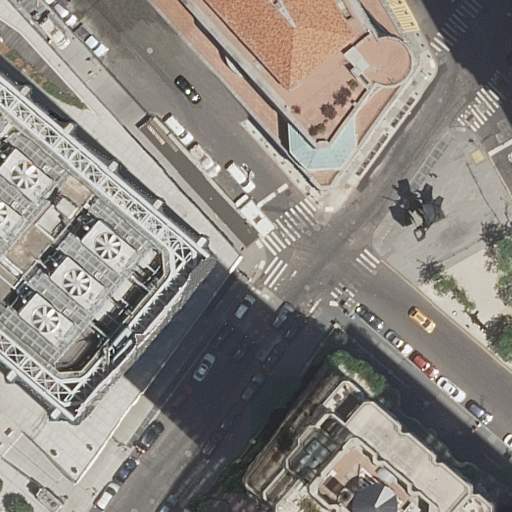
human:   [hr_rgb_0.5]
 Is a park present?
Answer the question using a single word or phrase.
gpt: yes

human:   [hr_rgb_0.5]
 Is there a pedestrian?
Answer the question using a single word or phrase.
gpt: yes

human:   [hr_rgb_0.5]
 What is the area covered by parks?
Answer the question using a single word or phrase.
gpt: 675m2

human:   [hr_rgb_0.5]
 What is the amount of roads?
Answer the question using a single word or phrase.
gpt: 6

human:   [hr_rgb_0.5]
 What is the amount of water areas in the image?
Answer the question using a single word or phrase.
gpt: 0

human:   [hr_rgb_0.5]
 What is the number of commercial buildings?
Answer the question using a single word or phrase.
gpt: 0

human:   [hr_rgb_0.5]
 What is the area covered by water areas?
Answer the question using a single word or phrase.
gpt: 0m2

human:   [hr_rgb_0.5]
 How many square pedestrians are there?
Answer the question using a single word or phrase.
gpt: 0

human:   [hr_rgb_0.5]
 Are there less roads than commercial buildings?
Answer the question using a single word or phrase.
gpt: no

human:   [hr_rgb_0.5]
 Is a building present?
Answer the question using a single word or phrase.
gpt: yes

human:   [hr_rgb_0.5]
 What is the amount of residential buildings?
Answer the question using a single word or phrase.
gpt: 4

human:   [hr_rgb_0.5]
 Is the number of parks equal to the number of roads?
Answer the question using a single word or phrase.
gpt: no

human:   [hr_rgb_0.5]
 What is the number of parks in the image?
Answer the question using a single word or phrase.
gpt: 2

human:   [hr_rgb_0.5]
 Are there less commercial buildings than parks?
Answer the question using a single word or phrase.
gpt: yes

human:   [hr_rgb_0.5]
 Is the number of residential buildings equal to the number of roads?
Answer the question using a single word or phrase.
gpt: no

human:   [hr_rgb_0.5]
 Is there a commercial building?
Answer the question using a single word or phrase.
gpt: no

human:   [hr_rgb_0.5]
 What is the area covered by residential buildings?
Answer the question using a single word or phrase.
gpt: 4607m2

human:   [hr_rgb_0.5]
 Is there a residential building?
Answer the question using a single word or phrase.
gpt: yes

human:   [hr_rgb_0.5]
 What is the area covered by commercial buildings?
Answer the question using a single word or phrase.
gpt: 0m2

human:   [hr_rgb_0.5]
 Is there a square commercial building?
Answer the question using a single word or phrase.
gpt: no

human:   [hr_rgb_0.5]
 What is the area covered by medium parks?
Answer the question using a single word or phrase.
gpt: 0m2

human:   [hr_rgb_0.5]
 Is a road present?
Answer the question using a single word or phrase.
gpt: yes

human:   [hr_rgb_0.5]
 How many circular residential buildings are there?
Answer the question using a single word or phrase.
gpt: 0

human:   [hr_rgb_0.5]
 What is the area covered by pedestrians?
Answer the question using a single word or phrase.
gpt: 515m2

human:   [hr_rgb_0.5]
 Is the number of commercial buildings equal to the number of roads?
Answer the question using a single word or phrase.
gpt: no

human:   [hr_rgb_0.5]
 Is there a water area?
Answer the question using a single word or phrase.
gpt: no

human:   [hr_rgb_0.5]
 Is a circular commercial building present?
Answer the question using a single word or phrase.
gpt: no

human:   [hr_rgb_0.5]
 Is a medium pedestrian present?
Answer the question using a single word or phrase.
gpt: no

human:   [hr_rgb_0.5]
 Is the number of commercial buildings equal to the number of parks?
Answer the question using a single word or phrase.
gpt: no

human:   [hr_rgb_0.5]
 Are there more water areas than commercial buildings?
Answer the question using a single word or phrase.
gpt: no

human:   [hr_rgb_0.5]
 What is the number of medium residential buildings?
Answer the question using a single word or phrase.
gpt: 1

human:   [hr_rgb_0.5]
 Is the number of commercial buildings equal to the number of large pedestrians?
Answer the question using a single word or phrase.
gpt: no

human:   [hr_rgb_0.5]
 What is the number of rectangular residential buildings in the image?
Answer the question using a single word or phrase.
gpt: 3

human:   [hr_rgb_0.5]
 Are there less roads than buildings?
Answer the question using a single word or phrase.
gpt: no

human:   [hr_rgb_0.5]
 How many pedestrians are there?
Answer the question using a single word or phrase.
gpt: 2

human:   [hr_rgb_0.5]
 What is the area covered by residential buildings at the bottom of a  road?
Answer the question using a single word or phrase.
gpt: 68m2

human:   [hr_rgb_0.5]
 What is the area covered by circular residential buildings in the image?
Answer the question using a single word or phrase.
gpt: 0m2

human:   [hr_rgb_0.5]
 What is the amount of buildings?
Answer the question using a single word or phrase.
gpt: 4

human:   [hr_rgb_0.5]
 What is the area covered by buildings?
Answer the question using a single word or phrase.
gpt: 4607m2

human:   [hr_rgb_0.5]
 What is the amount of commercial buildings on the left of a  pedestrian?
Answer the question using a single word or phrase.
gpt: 0

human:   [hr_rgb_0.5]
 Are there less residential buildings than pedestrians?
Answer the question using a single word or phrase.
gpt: no

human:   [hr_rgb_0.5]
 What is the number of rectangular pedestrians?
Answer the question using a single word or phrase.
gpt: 1

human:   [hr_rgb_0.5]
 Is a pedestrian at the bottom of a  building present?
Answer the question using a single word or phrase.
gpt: yes

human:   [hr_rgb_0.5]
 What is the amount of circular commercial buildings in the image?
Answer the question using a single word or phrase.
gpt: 0

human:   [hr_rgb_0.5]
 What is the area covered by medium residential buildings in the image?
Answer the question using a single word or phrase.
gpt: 459m2

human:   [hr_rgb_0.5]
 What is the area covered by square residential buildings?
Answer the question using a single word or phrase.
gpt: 0m2

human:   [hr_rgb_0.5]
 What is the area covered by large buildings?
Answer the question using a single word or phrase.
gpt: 4079m2

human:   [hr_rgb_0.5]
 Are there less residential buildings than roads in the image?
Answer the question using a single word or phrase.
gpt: yes

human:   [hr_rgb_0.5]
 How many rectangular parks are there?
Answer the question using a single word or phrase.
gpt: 0

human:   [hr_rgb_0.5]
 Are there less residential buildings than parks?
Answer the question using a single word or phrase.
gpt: no

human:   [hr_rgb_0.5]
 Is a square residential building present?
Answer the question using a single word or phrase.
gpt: no

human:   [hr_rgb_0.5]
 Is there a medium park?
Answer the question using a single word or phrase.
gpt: no

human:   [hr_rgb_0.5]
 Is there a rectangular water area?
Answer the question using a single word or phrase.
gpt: no

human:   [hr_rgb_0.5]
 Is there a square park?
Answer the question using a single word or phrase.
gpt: no

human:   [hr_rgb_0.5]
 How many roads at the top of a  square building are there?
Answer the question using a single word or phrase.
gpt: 0

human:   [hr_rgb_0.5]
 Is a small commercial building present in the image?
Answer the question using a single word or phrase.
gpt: no

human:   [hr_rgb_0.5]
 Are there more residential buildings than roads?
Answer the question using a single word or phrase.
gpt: no

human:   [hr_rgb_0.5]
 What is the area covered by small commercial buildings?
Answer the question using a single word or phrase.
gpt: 0m2

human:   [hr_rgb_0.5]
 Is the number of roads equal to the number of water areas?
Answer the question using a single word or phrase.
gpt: no

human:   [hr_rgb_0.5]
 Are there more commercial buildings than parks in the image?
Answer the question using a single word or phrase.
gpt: no

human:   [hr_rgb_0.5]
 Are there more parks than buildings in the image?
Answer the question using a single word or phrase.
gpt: no

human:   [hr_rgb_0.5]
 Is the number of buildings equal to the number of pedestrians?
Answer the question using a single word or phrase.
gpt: no

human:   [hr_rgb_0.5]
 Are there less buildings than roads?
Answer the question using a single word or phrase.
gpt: yes

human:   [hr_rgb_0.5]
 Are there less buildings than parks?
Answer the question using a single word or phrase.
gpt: no